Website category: game
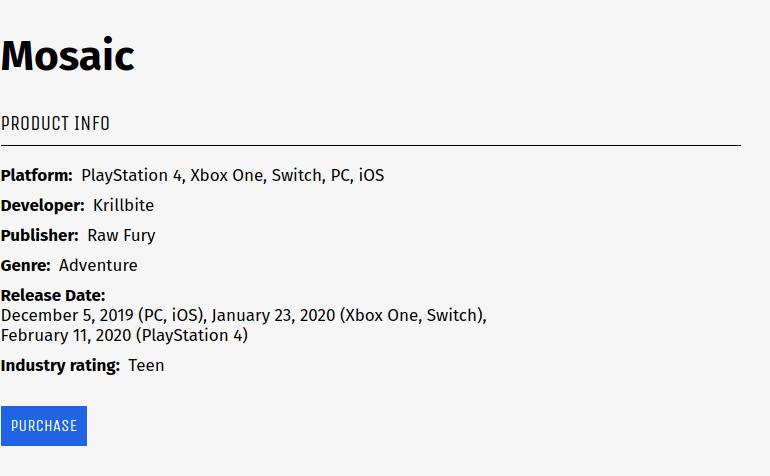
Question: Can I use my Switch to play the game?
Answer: yes

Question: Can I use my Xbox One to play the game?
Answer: yes

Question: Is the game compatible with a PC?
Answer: yes

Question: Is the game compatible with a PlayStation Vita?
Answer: no

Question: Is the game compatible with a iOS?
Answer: yes

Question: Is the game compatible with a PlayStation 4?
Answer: yes

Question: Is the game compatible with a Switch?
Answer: yes

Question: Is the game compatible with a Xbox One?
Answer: yes